Спускаемый аппарат космического корабля приближается к поверхности планеты по вертикали с постоянной скоростью, передавая на борт корабля данные о наружном давлении. График зависимости давления (в условных единицах) от времени приведен на рисунке. Опустившись на поверхность планеты, аппарат измерил и передал на борт данные о температуре: $T=700~К$ ускорении свободного падения: $g=10~м/с^2$.
Определите скорость спуска аппарата, если известно, что атмосфера планеты состоит из углекислого газа $СО_2$.
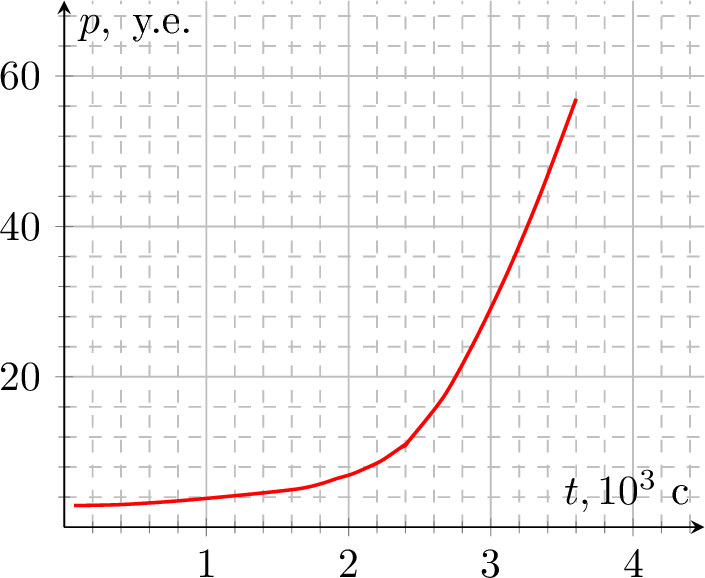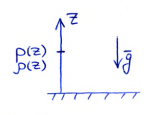
Решение: Будем использовать хорошо известную формулу, связывающую давление на высоте $z$ с плотностью воздуха:  $$\frac{d p}{d z}=\frac{d p}{d t} \cdot \frac{d t}{d z}=-\frac{d p}{d t} \cdot \frac{1}{u} \\\frac{d p}{d t}=u \cdot g \cdot \rho(z) .$$$P V=\nu R T$ — уравнение Менделеева-Клапейрона.$\mu P V=m R T$$\frac{\mu P}{R T}=\rho . \quad \mu\left(\mathrm{CO}_2\right)=44~\frac{г}{моль}$Получаем: $$\frac{d p}{d t}=u \cdot g \cdot \frac{\mu p(z)}{R T(z)} \\u=\frac{\dot{p} R T}{\mu g P}$$Поскольку температура нам дана только на поверхности планеты, то и $\dot p$ и $p$ нужно брать на поверхности планеты. $$\dot{p} \approx \frac{20~у.е}{500 c}=0,04 c^{-1}~у.е. \\p \approx 50~у.е. $$
Ответ: $u\approx 10.6~м/с$
Темы:
T, Термодинамика, Всероссийские, Атмосфера, Давление